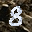
Label: 8